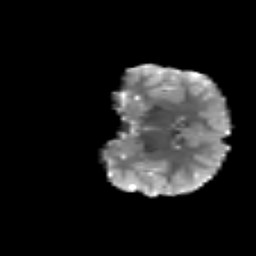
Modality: T2w
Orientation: coronal
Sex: female
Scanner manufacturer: siemens
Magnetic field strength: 3 T
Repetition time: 5 s
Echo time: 0.071 s